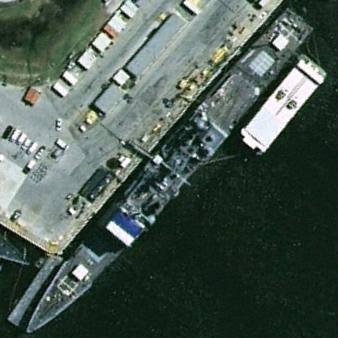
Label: cruiser